Question: What is the measurement shown in the image?
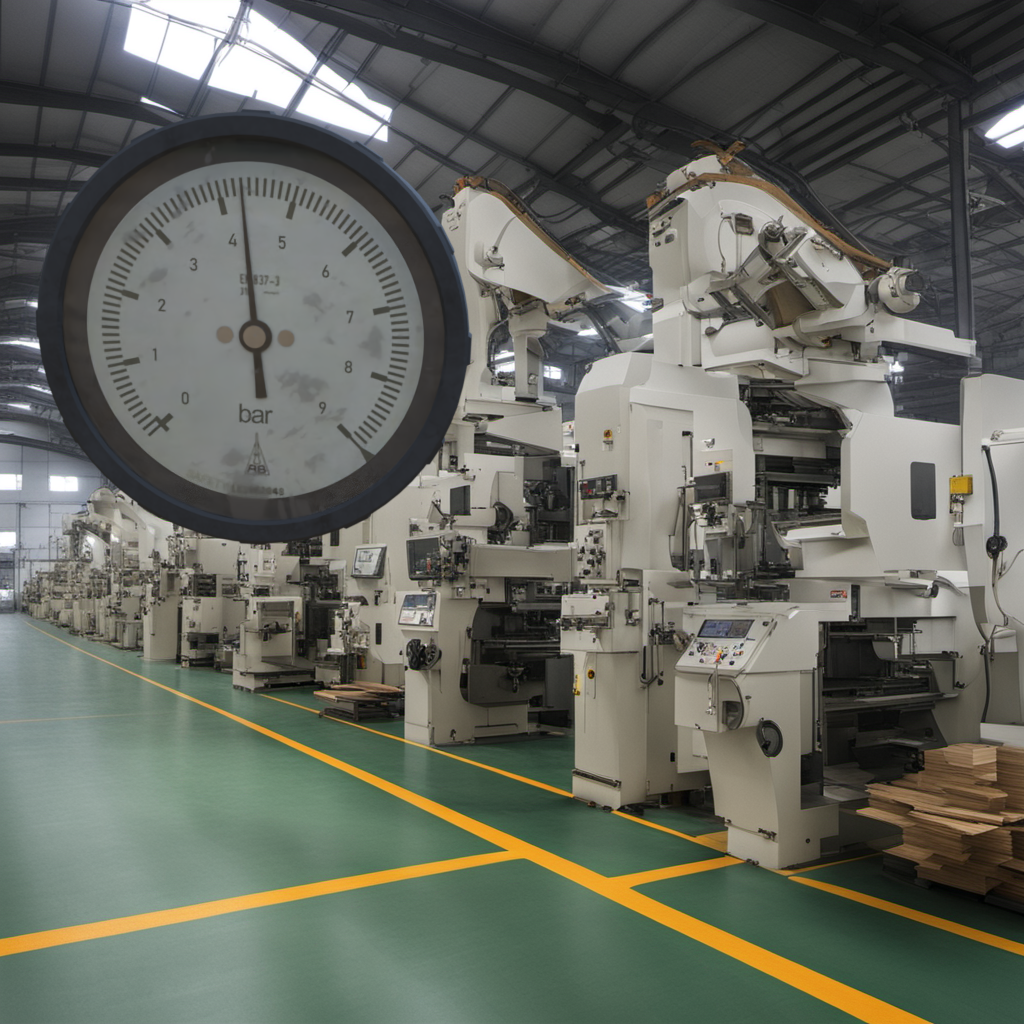
Answer: The result is 4.3
Question: What is the range of the measurement shown in the image?
Answer: The range is from 0 to 9
Question: What is the minimum and maximum reading range of the measurement in the image?
Answer: The minimum value is 0 and the maximum value is 9